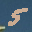
Label: 5